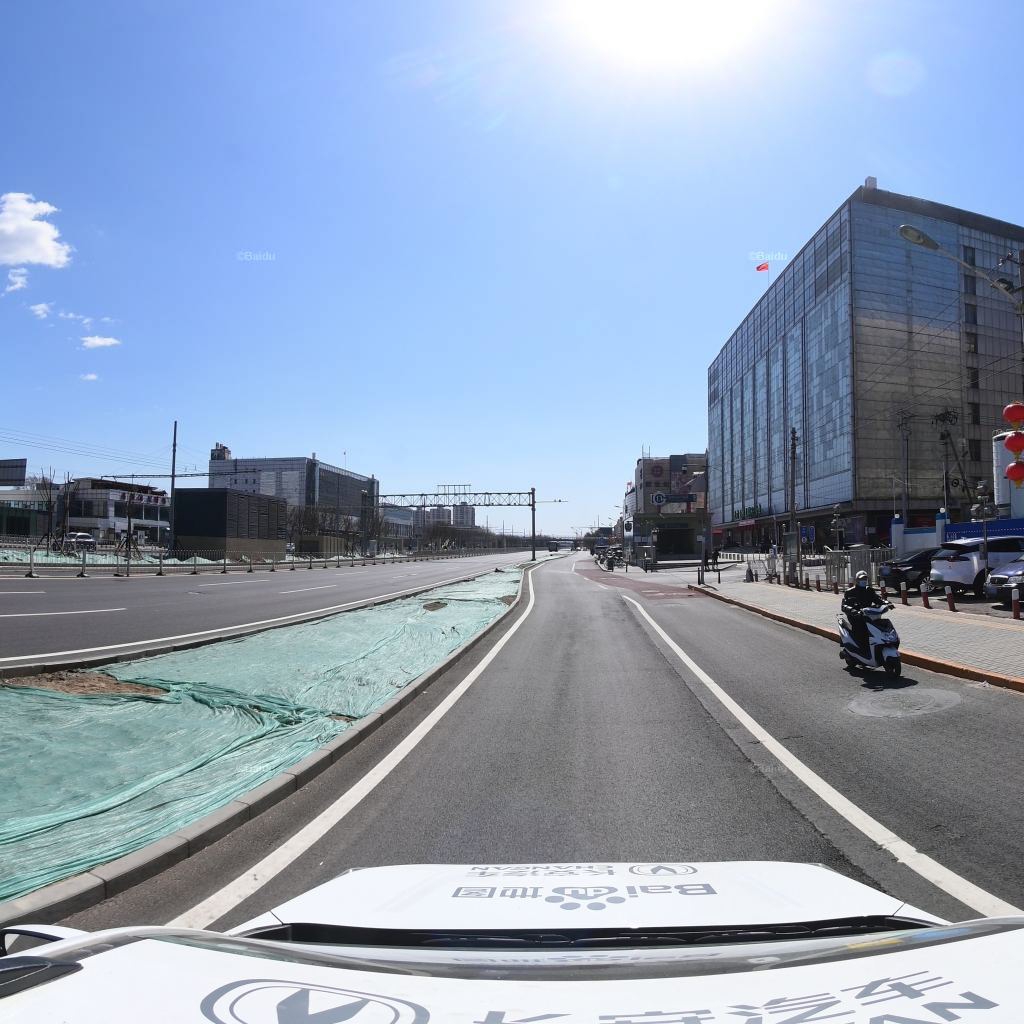
Region: Fengtai
Road damage annotations: transverse crack, manhole cover, longitudinal crack